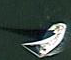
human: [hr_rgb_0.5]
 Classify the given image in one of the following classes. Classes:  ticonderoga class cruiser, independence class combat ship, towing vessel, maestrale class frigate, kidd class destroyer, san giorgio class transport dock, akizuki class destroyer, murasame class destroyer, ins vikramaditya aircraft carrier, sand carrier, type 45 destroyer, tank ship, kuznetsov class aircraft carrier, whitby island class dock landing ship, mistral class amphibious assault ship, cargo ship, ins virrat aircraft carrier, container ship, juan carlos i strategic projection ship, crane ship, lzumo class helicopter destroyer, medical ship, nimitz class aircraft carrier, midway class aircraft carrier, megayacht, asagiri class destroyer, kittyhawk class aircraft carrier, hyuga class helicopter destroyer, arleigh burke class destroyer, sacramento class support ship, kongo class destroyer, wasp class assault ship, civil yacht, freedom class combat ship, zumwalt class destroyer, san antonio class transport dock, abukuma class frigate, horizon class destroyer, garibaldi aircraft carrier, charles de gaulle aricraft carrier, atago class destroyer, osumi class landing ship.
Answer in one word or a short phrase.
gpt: Civil yacht